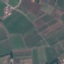
Land use / land cover: PermanentCrop